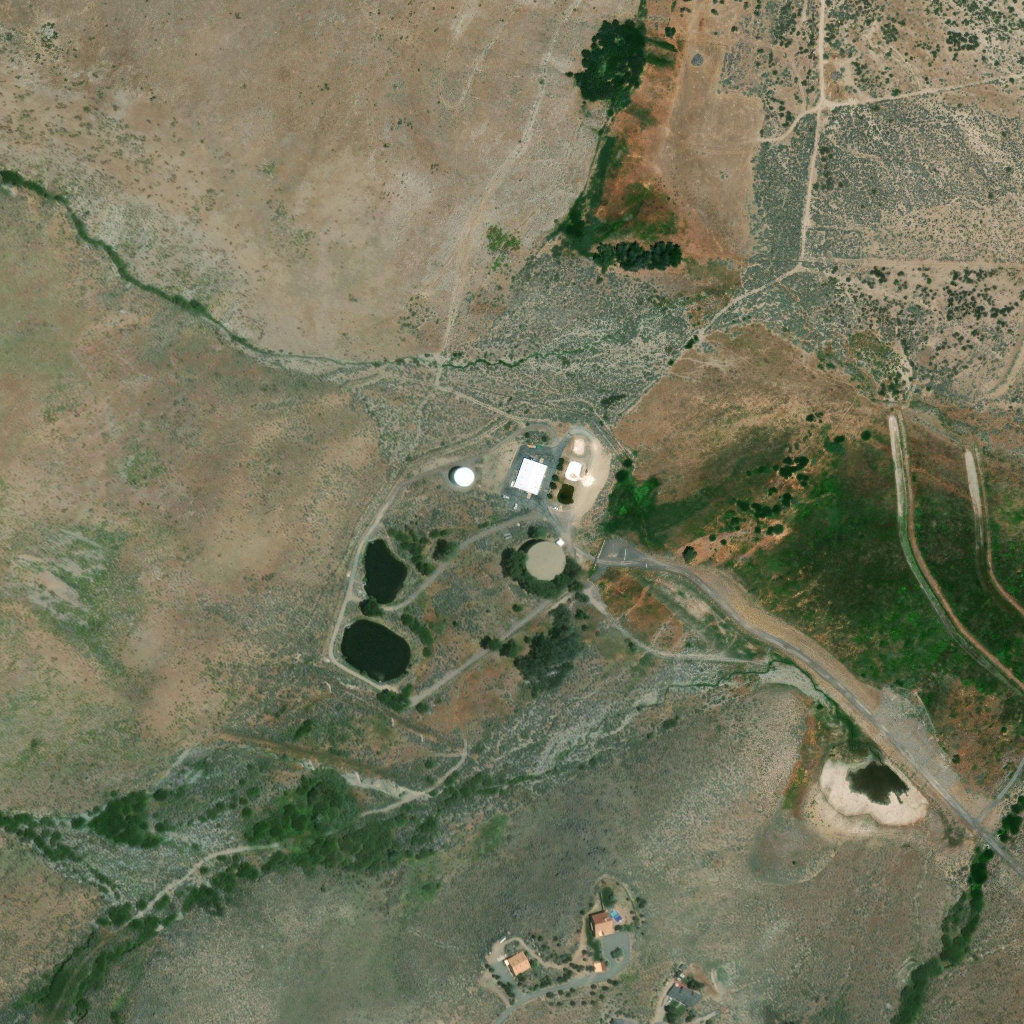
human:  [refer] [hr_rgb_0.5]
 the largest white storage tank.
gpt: <box>[[43, 44, 46, 47, 0]]</box>